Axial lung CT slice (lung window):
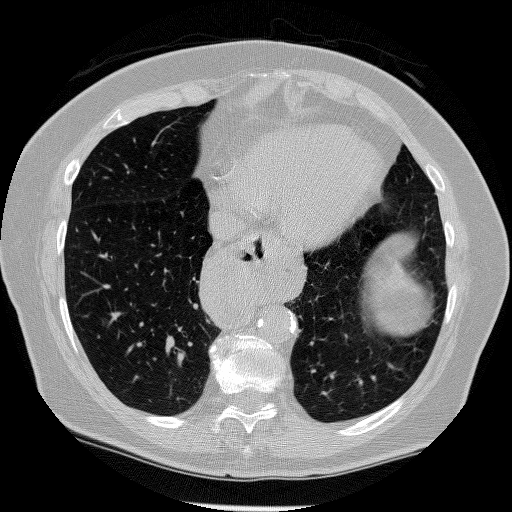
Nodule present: no